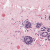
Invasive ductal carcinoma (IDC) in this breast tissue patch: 0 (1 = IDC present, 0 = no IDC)